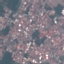
Land use / land cover: Residential